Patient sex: M
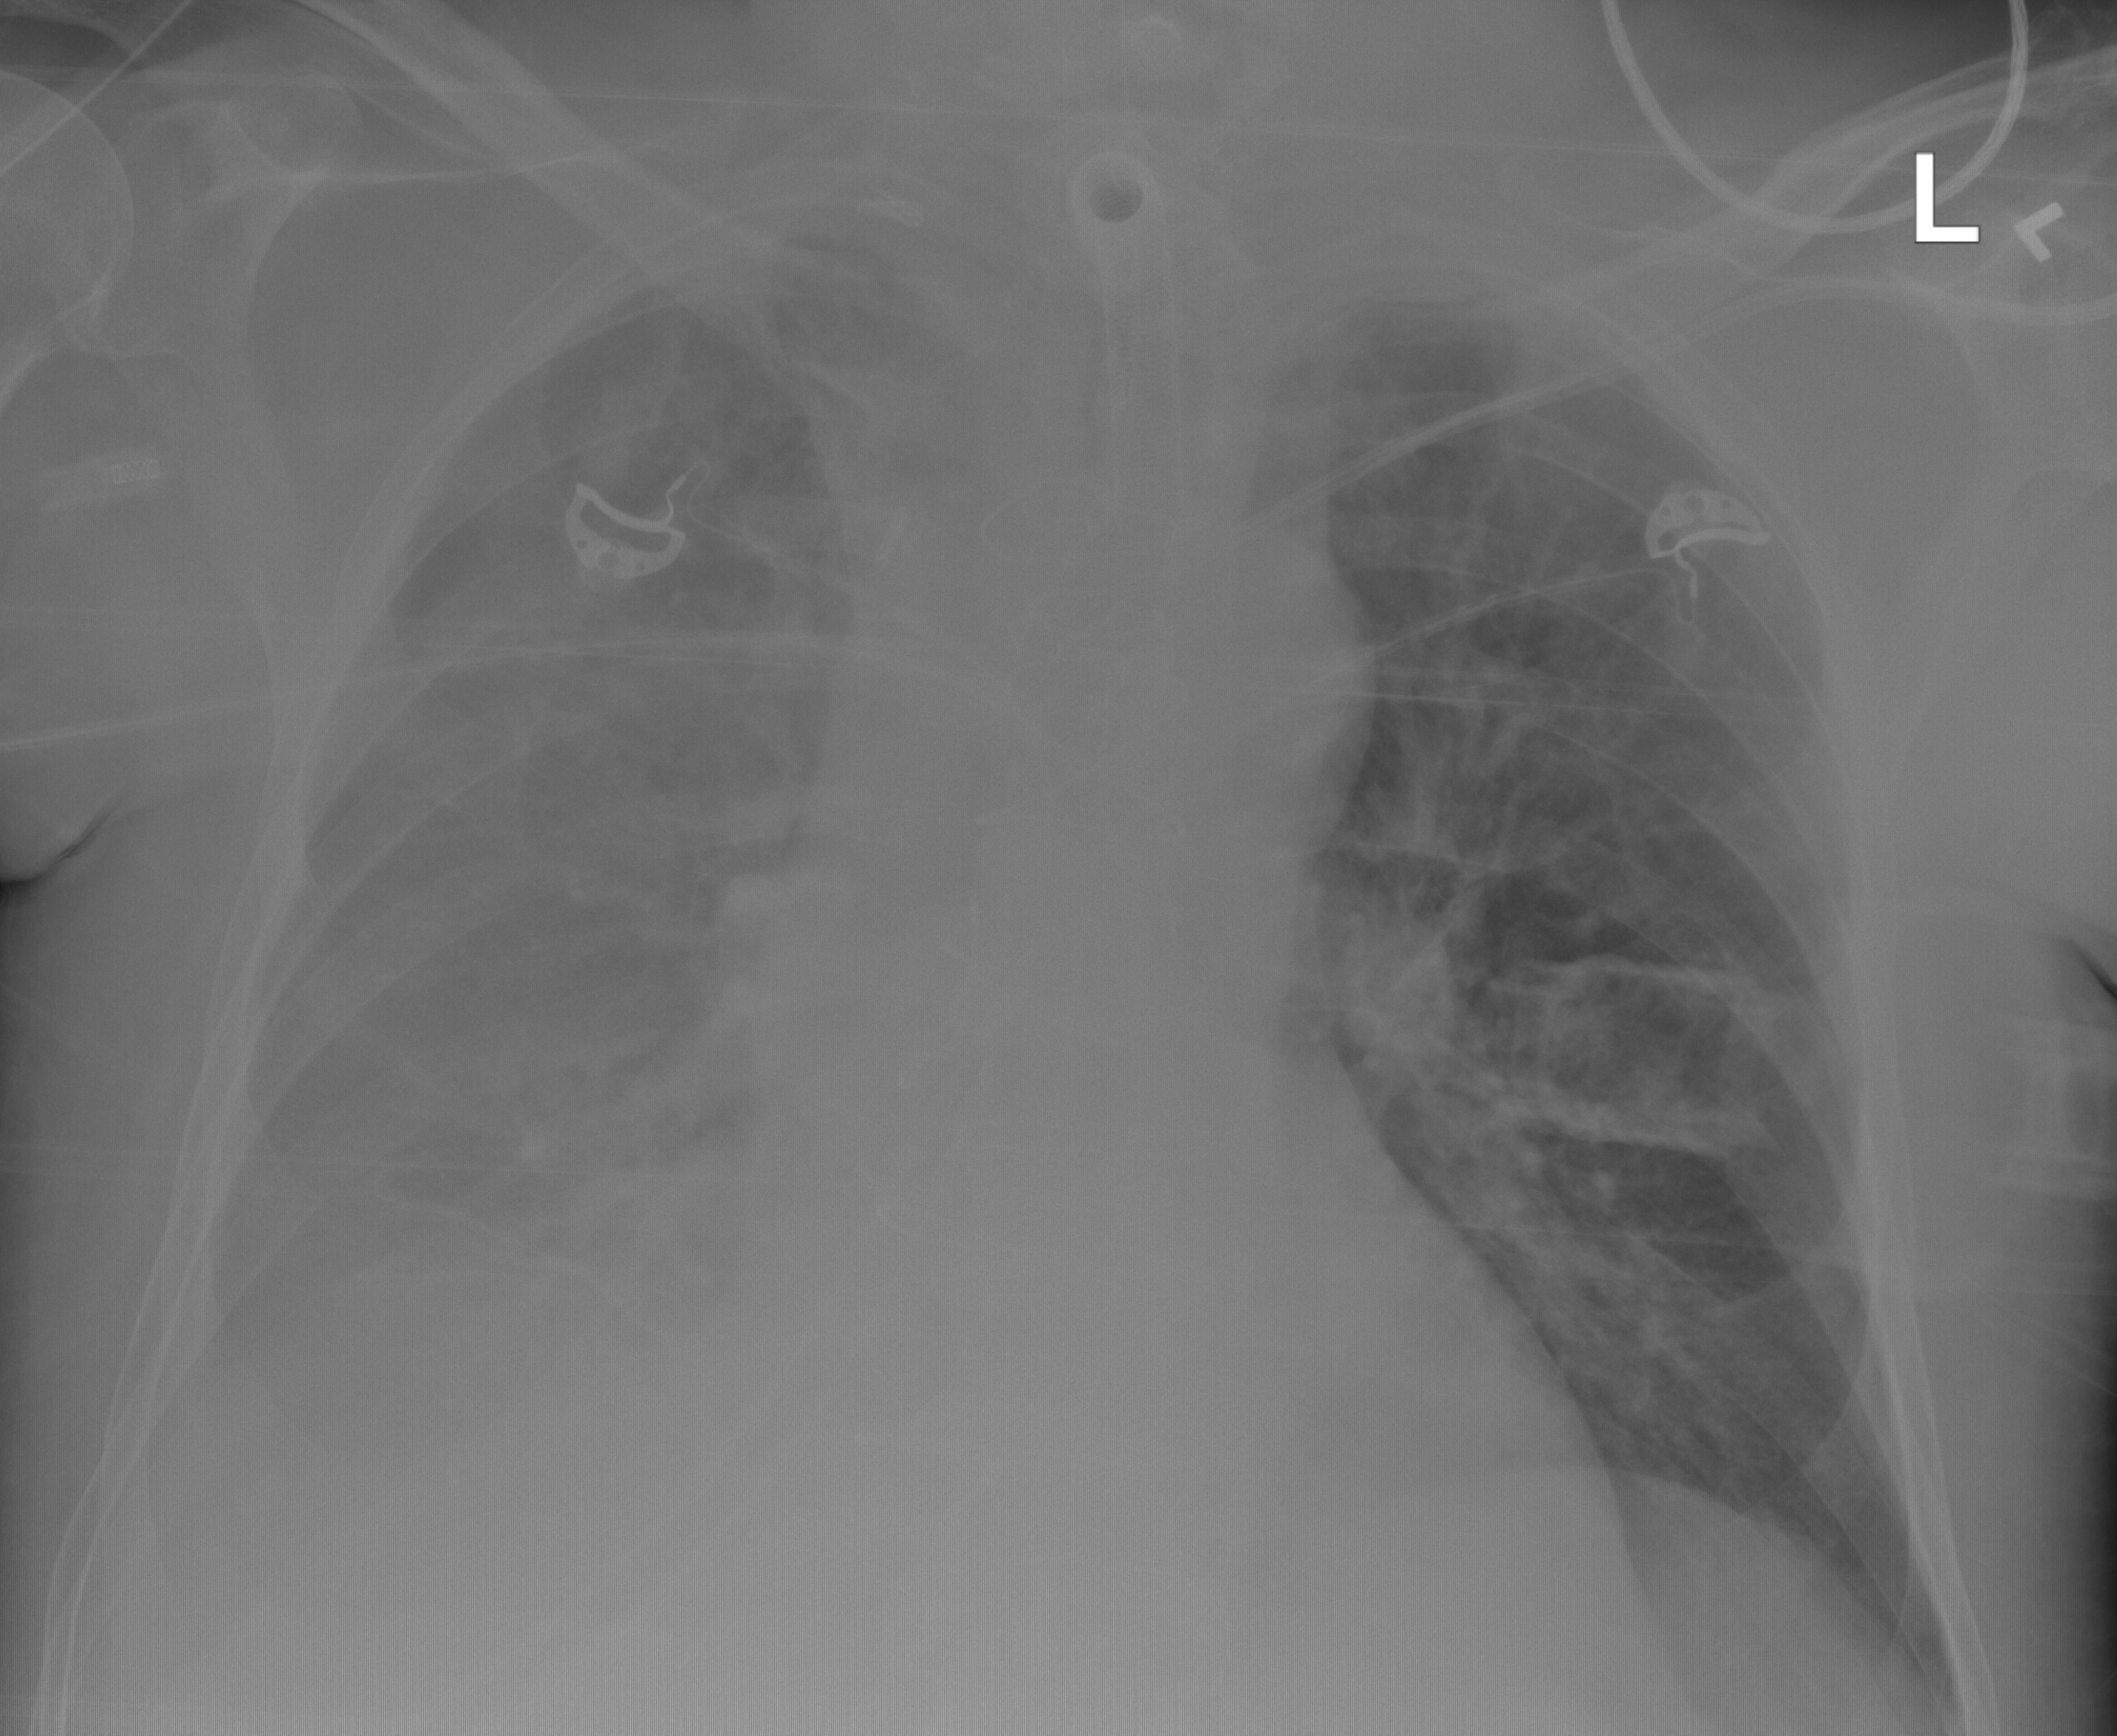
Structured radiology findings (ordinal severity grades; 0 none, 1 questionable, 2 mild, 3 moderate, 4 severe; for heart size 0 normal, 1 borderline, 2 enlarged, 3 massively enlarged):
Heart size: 1
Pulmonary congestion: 2
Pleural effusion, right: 2
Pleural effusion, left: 1
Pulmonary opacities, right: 3
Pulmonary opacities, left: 2
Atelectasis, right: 3
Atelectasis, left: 1